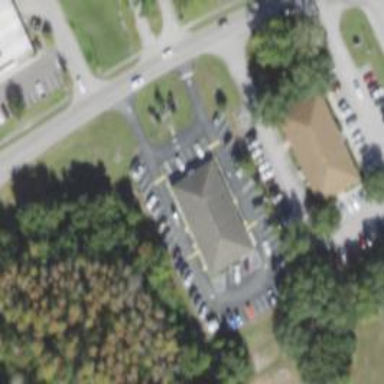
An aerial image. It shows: Post office.